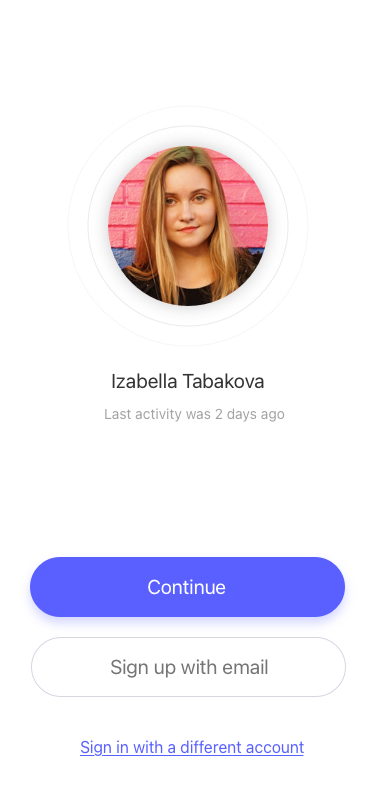
Text in this UI design:
Sign in with a different account
Sign up with email
Continue
Izabella Tabakova
Last activity was 2 days ago